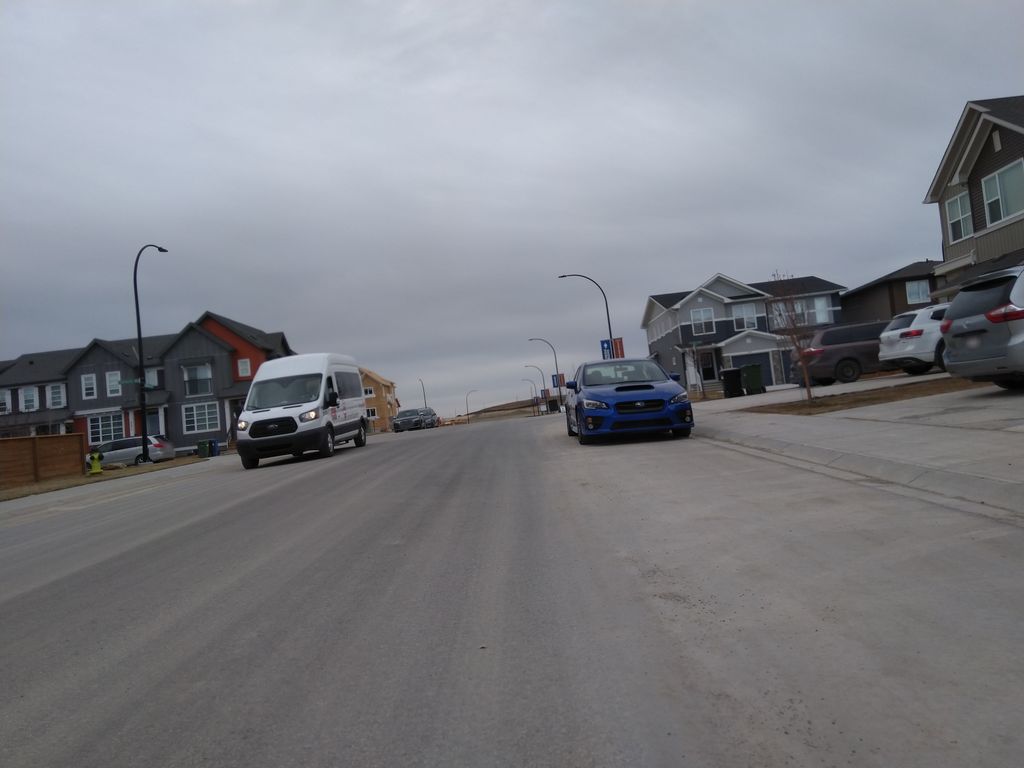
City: calgary